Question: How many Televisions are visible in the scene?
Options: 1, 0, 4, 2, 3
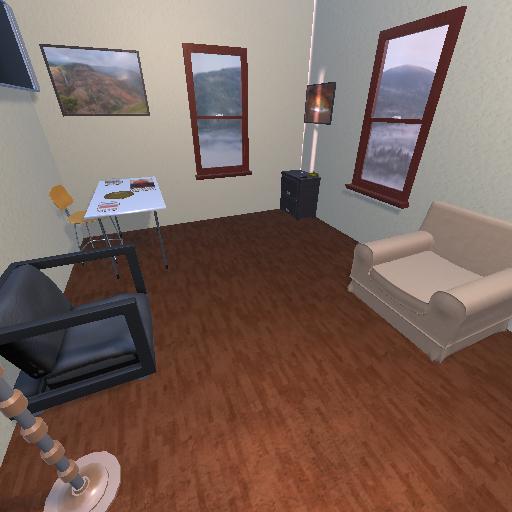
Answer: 1